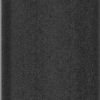
Label: dusty